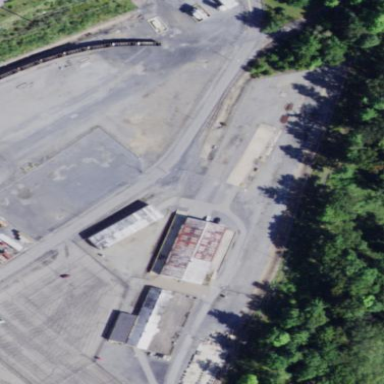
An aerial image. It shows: Unpaved surface parking area.